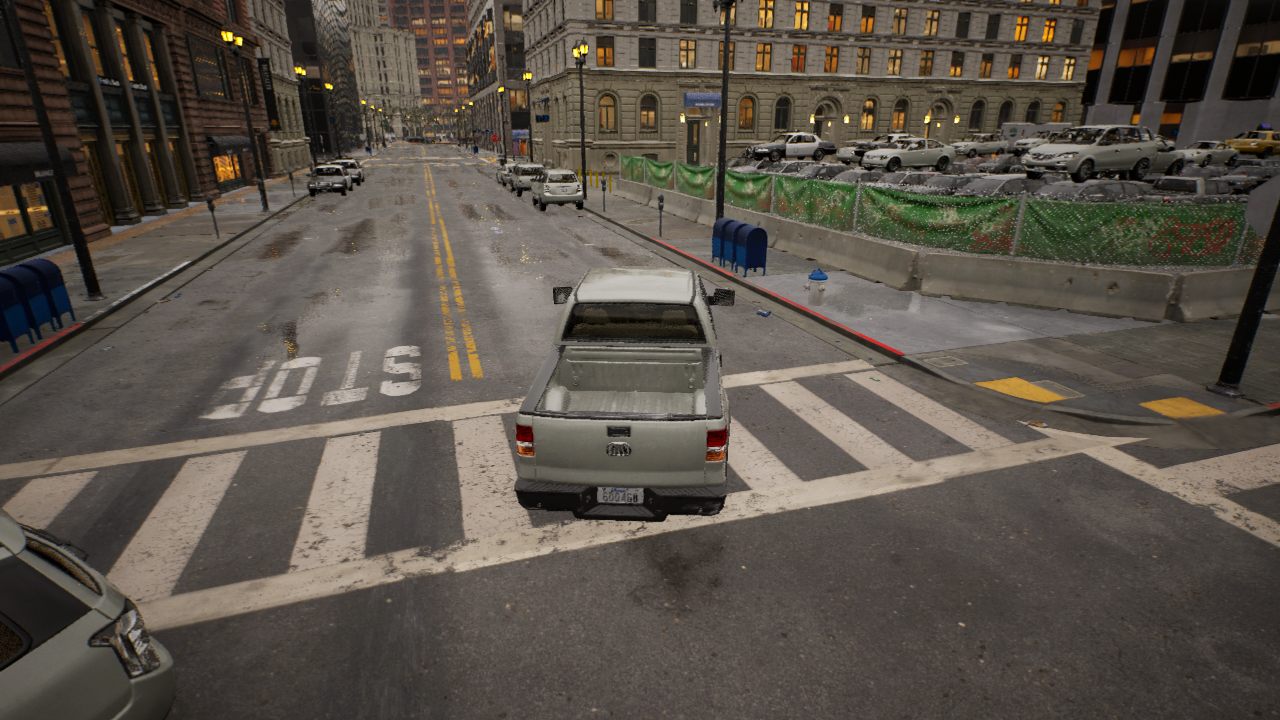
Venue: intersection
Lighting: golden hour
Vehicle rig: pickup